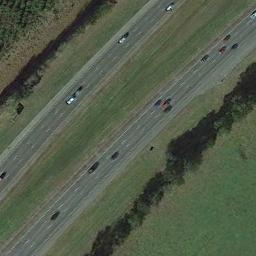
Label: freeway